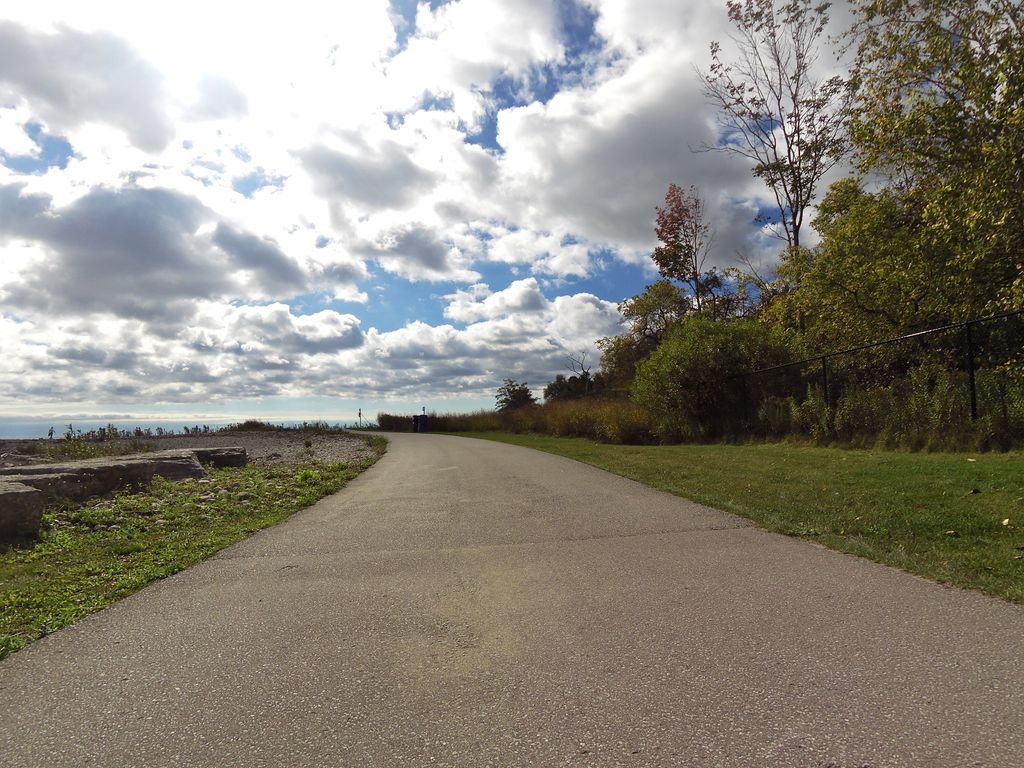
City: toronto